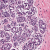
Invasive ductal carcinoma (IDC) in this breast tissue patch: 0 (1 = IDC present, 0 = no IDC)